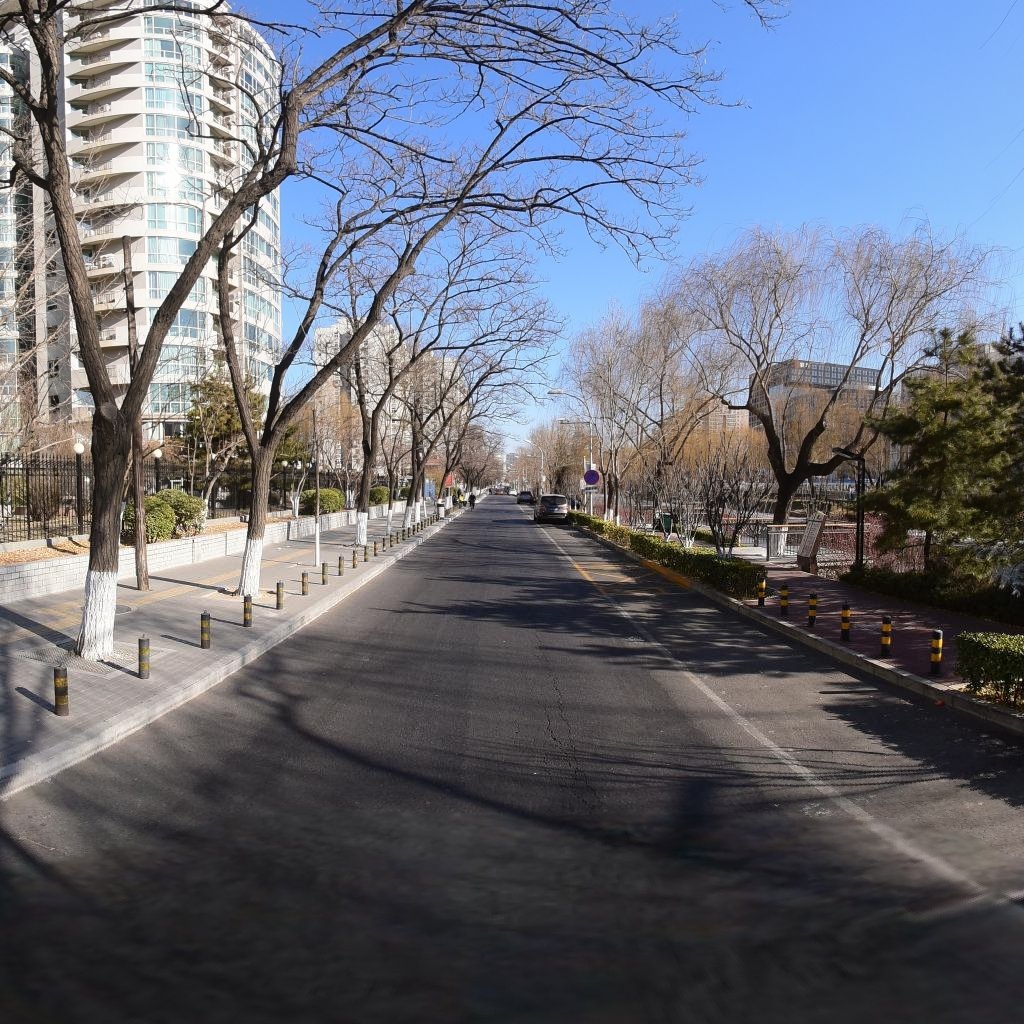
Region: Dongcheng
Road damage annotations: alligator crack